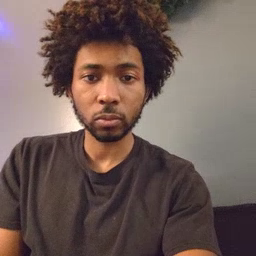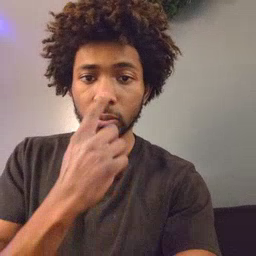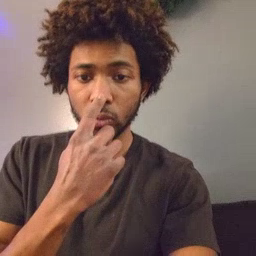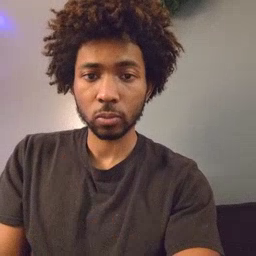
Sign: nose